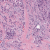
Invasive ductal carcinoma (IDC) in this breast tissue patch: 1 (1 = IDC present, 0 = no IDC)